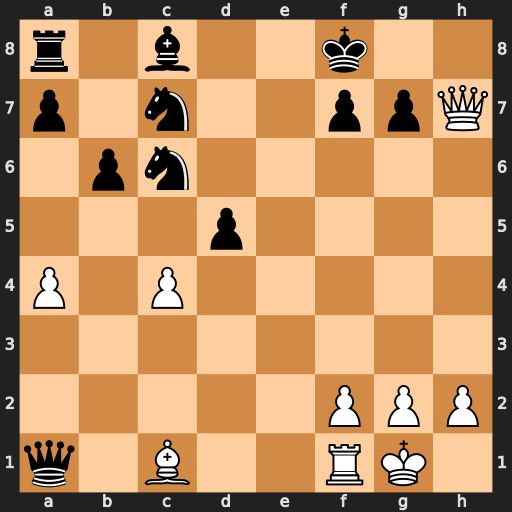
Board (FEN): r1b2k2/p1n2ppQ/1pn5/3p4/P1P5/8/5PPP/q1B2RK1
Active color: w
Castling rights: -
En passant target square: -
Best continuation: Qh8+ Ke7 Bg5+